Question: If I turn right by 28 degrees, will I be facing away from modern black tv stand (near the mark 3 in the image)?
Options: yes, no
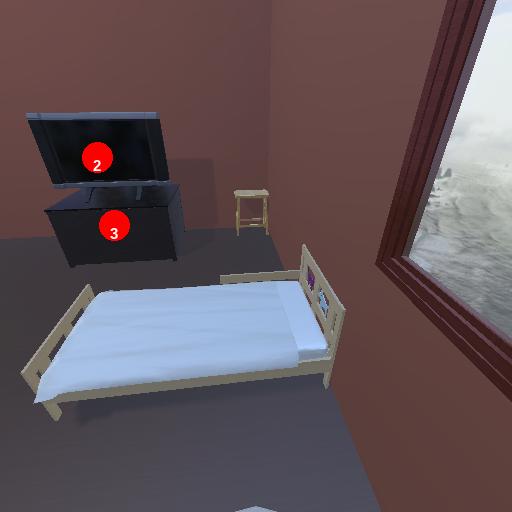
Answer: yes